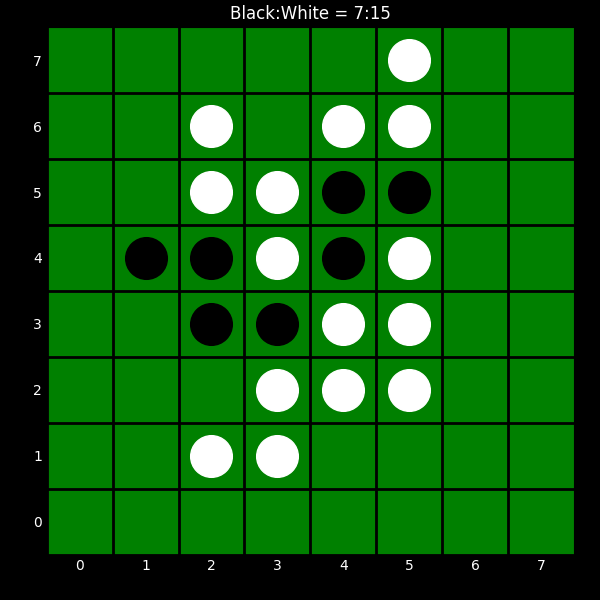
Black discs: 7
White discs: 15